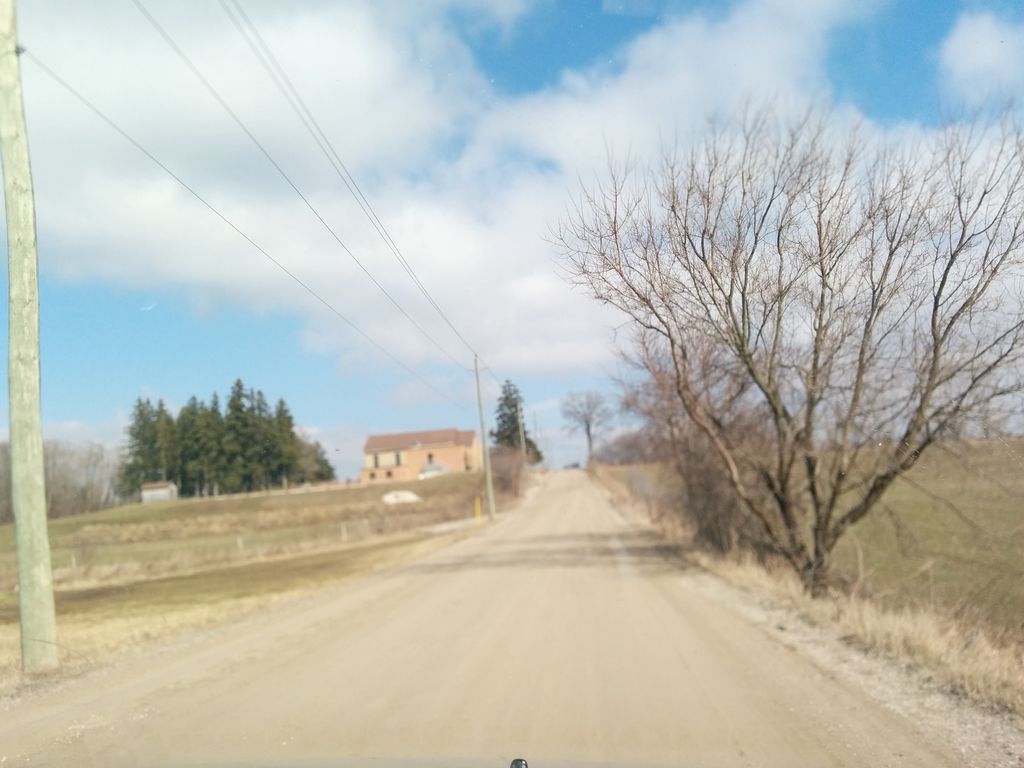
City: kitchener-waterloo